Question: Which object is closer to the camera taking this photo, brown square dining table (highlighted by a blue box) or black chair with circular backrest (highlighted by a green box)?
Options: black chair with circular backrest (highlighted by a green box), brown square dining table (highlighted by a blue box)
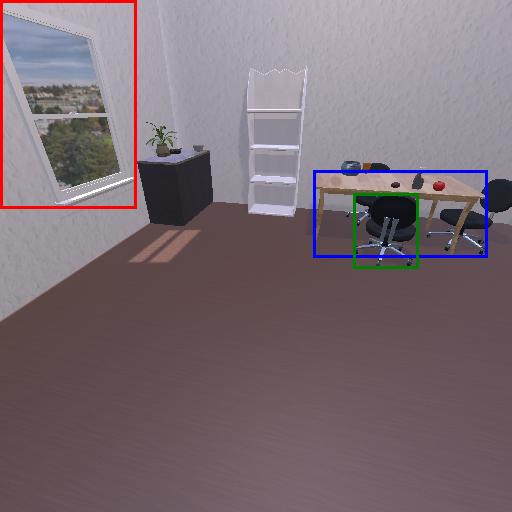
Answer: black chair with circular backrest (highlighted by a green box)